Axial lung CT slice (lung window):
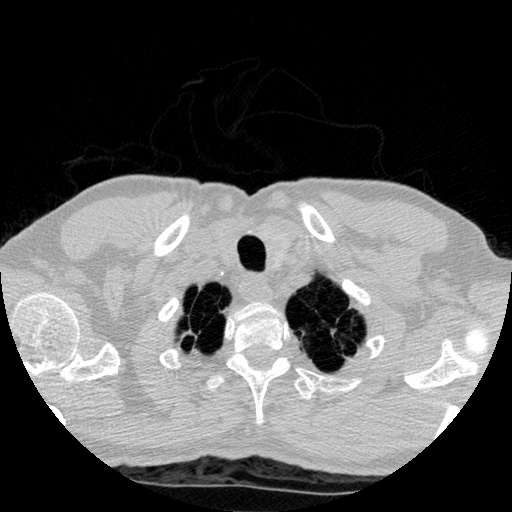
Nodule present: no